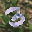
Label: 3